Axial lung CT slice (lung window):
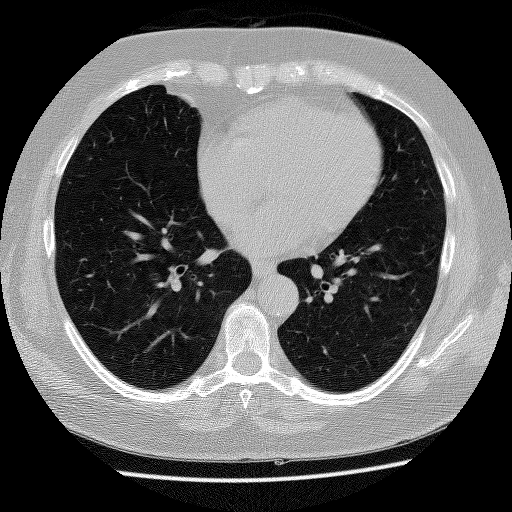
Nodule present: no